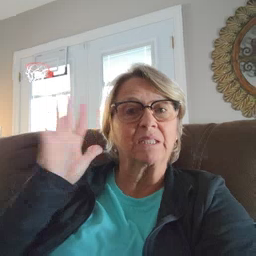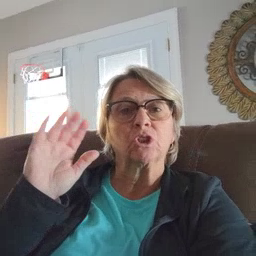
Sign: finish